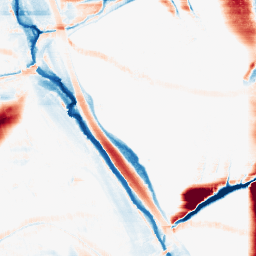
Category: morphological
Decomposition family: morphological_rect
Decomposition parameters: operation: average
width: 50
height: 10
Upsampling method: quintic
Upsampling parameters: scale: 4
Upsampling scale: 4